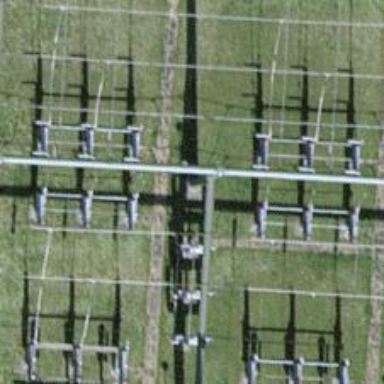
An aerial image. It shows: Busbar power line.